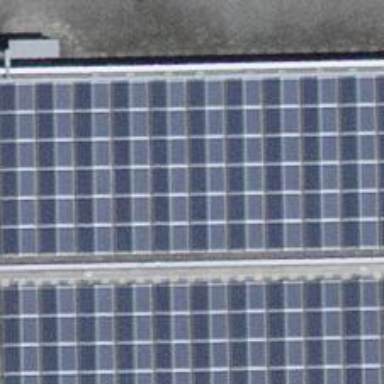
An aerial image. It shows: Solar power generator using photovoltaic panels.